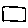
Label: square